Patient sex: F
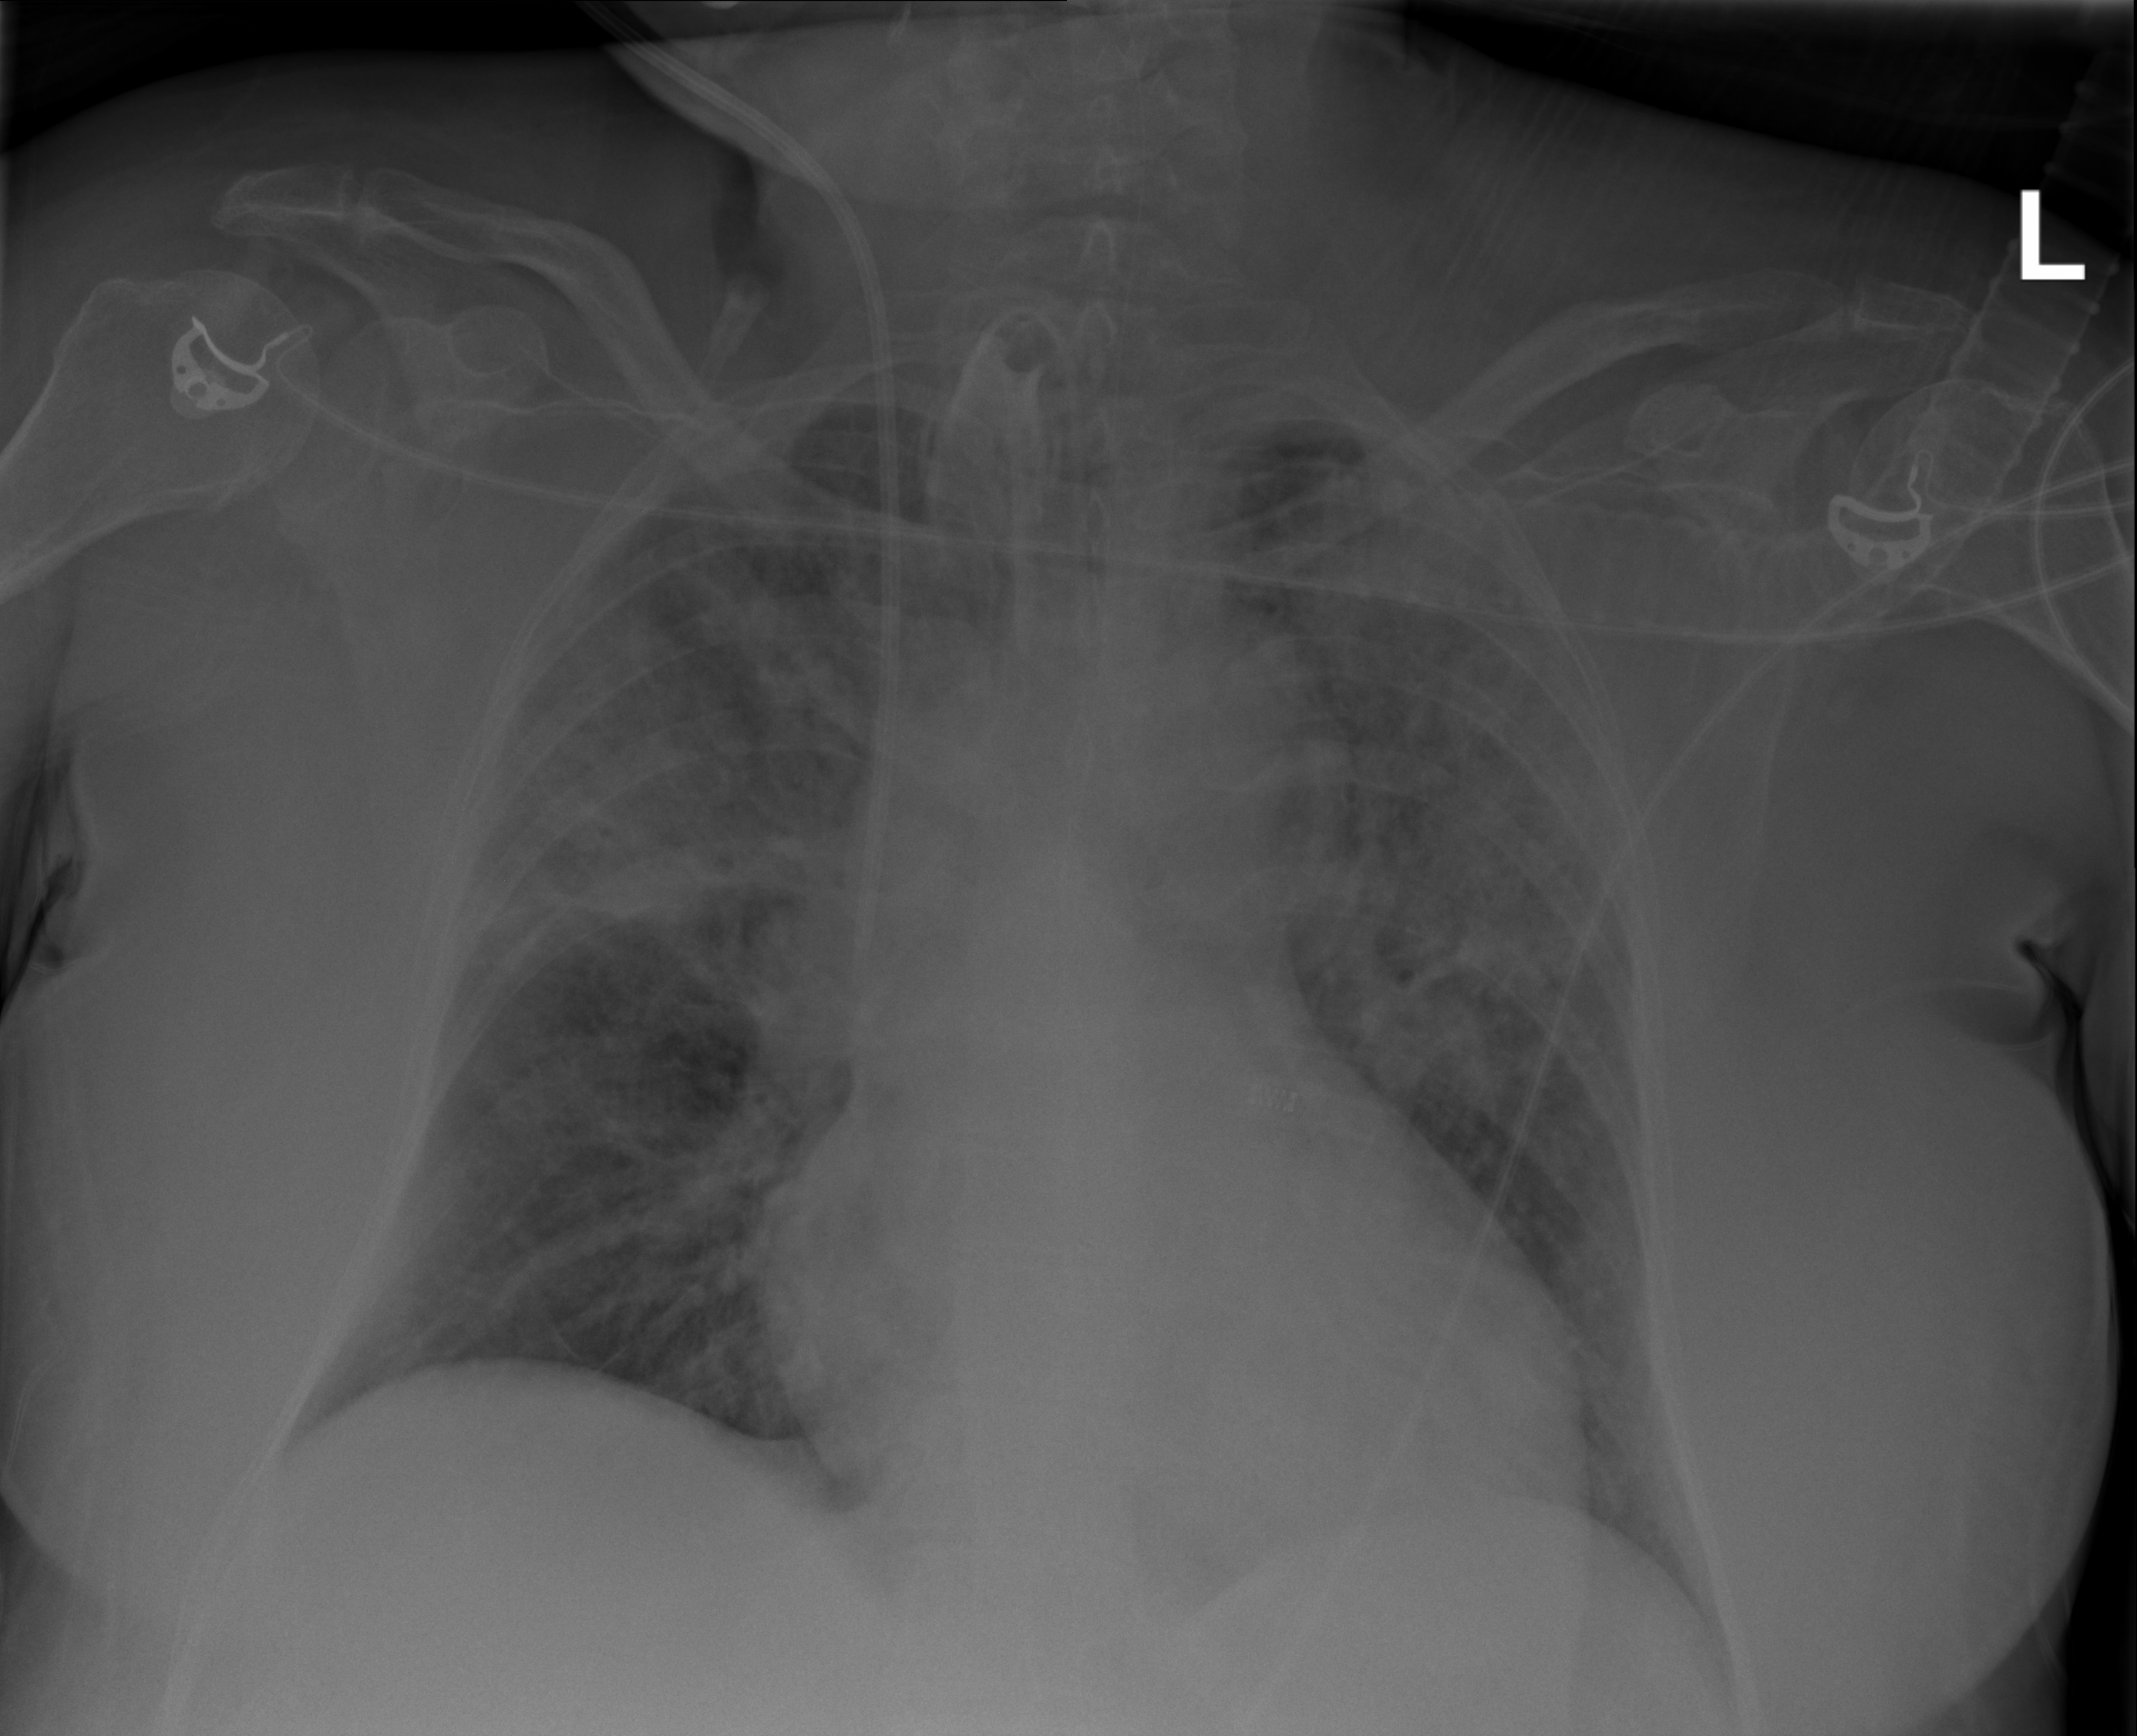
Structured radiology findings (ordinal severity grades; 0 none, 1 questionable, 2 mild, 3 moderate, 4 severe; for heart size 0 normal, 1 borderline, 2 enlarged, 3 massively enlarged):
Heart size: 2
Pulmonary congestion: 2
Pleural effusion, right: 0
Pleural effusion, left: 0
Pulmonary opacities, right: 3
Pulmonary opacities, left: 3
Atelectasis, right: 2
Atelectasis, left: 2